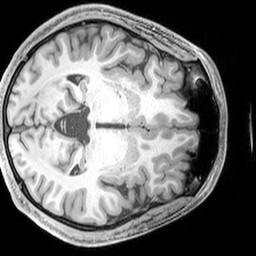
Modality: T1w
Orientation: axial
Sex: male
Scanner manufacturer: siemens
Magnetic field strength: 3 T
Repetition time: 2.3 s
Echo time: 0.00226 s